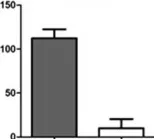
Novel TREX1 mutations and elevated type I IFN were found in the patient. New mutations of c.137 (exon2)_c.138 (exon2) insC.
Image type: pathology (immunostaining)